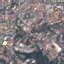
Land use / land cover: Residential